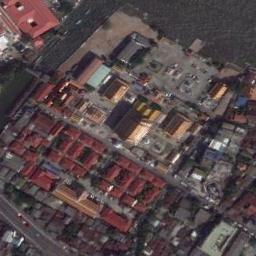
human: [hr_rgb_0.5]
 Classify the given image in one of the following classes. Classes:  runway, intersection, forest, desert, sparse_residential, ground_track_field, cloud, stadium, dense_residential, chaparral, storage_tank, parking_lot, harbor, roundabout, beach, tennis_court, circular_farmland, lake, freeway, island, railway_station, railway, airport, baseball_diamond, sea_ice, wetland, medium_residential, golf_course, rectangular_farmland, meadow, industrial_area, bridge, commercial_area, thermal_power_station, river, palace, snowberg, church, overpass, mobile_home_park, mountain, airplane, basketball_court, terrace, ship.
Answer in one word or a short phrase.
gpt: palace